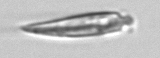
Label: Oxytoxum